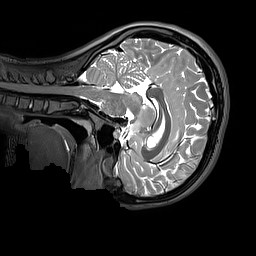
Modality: T2w
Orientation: sagittal
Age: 12
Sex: female
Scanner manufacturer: siemens
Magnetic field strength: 3 T
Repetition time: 3.2 s
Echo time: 0.408 s